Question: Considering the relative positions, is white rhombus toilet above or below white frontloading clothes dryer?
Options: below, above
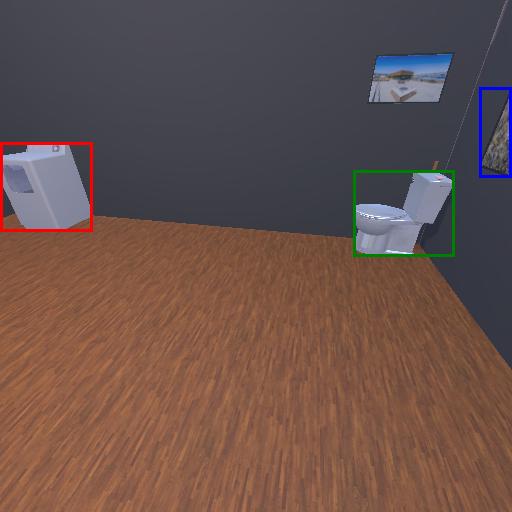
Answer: below